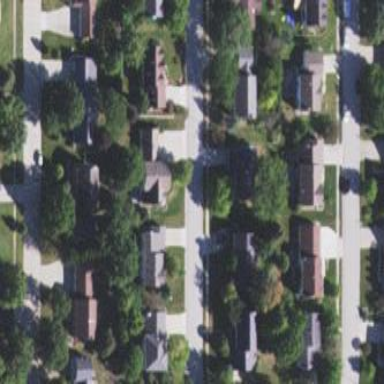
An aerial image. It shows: Residential neighbourhood consisting of single-family homes.